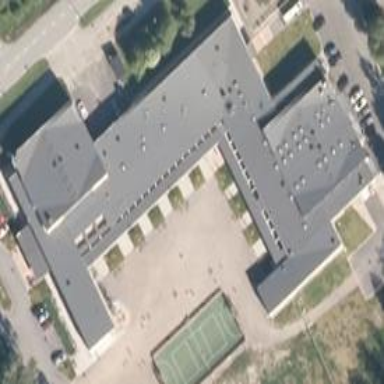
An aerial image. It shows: School building.